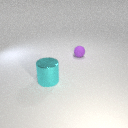
small purple rubber sphere to the right of large cyan metal cylinder